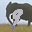
Label: 9